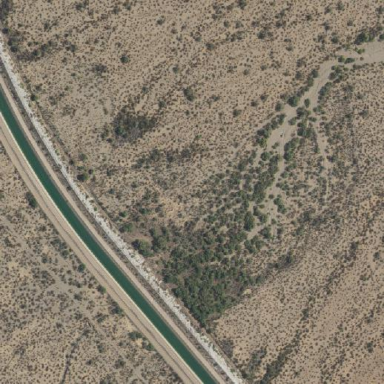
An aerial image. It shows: Canal of water flowing naturally.